Question: I'm using Bootstrap withing my XPages project and I'm trying to add some Names Picker and Value Picker from Extension Library.
The issue I have is with CSS since OneUI is not being loaded within my Theme; this makes modal dialog to be displayed with no real format.
Has anyone been able to fix this?
For Dialog controls; I'm using Mark Leusink workaround:
<URL>

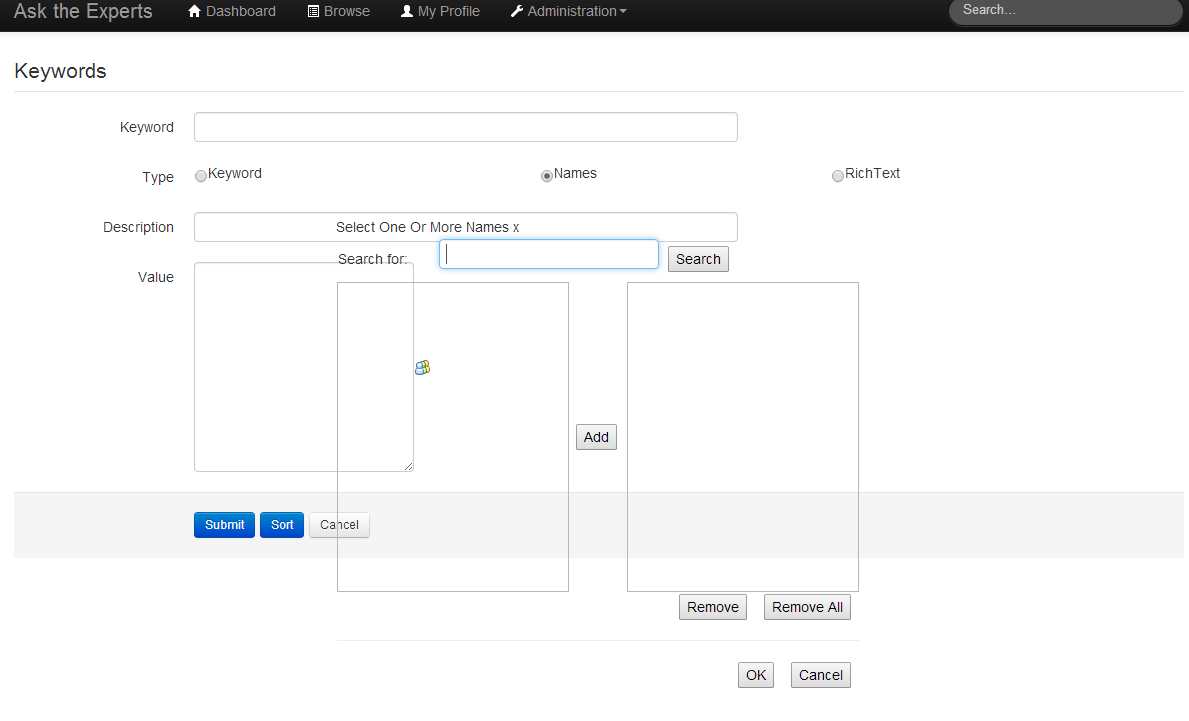
Answer: I had the same problem, so I found out the classes used for the dialog and added it to my CSS file.
This is working for me:
'''
.dijitDialog {
background-color: rgb(255, 255, 255);
border: 1px solid rgba(0, 0, 0, 0.3);
border-radius: 6px;
box-shadow: 0px 3px 7px rgba(0, 0, 0, 0.3);
padding:5px;
}
.dijitDialogTitleBar {
padding: 9px 15px;
border-bottom: 1px solid rgb(238, 238, 238);
cursor: move;
}
.dijitDialogTitle {
font-size: 24px;
font-weight: bold;
margin: 0px;
}
.dijitDialogCloseIcon .closeText {
float: right;
font-size: 20px;
font-weight: bold;
color: rgb(0, 0, 0);
text-shadow: 0px 1px 0px rgb(255, 255, 255);
opacity: 0.2;
display: inline;
position: relative;
margin-top: 2px;
}
.dijitDialogUnderlayWrapper {
position: absolute;
left: 0px;
top: 0px;
z-index: 998;
display: none;
background: none repeat scroll 0% 0% black !important;
opacity:0.5;
filter:alpha(opacity=50);
}
'''